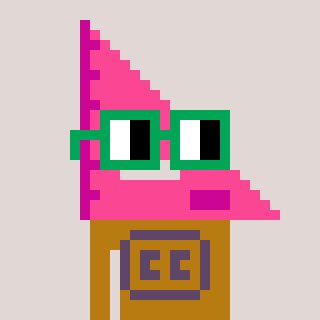
a pixel art character with square green glasses, a squadron ruler-shaped head and a gold-colored body on a warm background